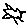
Label: bird